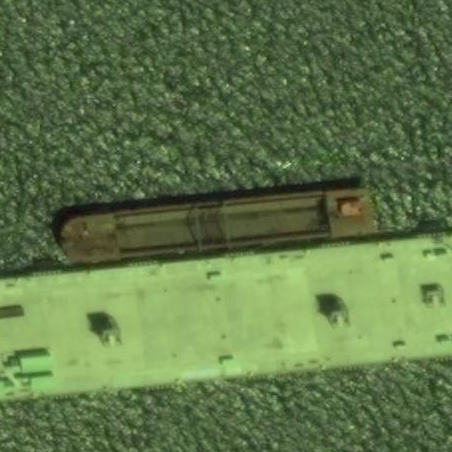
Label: civil